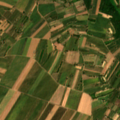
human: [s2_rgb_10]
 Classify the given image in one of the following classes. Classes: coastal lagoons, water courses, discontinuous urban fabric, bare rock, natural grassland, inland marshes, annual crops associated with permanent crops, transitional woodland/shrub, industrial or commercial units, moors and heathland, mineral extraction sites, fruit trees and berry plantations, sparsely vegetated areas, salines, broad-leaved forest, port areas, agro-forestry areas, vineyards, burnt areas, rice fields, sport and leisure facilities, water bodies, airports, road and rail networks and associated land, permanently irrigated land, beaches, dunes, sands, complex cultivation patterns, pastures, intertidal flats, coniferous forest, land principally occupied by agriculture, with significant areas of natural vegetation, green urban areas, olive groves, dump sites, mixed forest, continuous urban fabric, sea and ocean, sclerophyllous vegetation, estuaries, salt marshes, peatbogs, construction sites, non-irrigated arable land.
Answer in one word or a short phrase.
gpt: non-irrigated arable land, complex cultivation patterns, broad-leaved forest